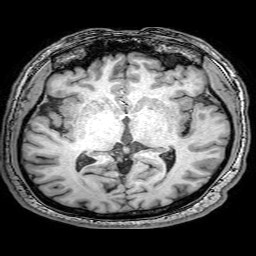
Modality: T1w
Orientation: coronal
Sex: male
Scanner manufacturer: philips
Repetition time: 0.008227 s
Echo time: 0.00382 s